Question: I'm developing a universal app for windows, with VS Ultimate 2013 & Caliburn.Micro.
I noticed that XAML or Emulator and real Nokia device show different icons, while same code work properly for windows app. In particular "like" button (57759 value <URL>.
Here the code:
'''
<Page.BottomAppBar>
<CommandBar>
<CommandBar.PrimaryCommands>
<AppBarButton Icon="Dislike" IsCompact="False" Label="Dislike"/>
<AppBarButton Icon="Like" IsCompact="False" Label="Like"/>
<AppBarButton Icon="LikeDislike" IsCompact="False" Label="LikeDislike"/>
</CommandBar.PrimaryCommands>
</CommandBar>
</Page.BottomAppBar>
'''

Someone has the same problem? Thanks
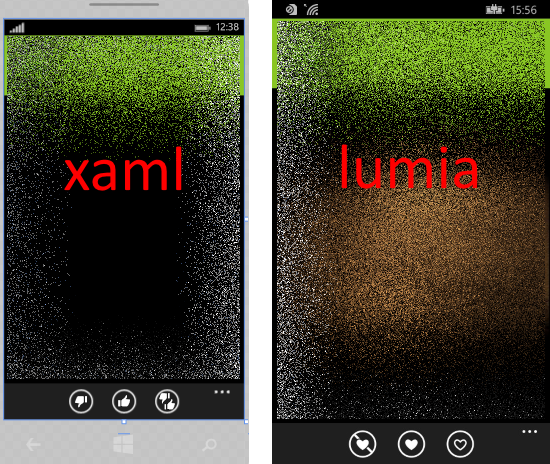
Answer: This is a known issue where the phone and desktop fonts are different, and the designer and emulator use the desktop font. It is being investigated for a fix in future versions.
The typical solution is not to do anything and use the Windows Phone icons on Windows Phone. If you specifically want the thumb icons on Windows Phone then you can provide your own icon images as a <URL> rather than using the SymbolIcon or FontIcon.